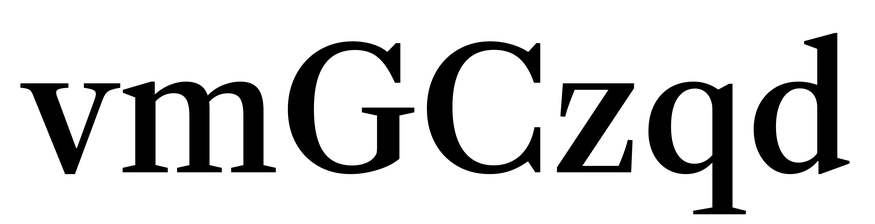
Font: LibreCaslonText_Medium